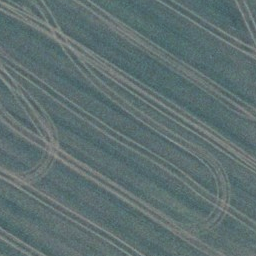
Label: agricultural